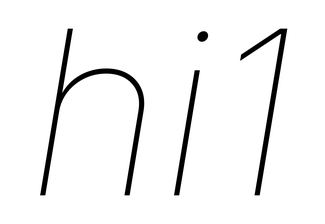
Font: Inter-Italic_Thin_Italic